Question: How to make this shape use only css

What I have tried:
'''
.button-up {
border-top: 100px solid red;
border-left: 50px solid transparent;
border-right: 50px solid transparent;
border-top-left-radius: 50%;
border-top-right-radius: 50%;
border-bottom: 35px solid transparent;
width: 200px;
}
'''
'''
<div class="button-up"></div>
'''
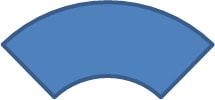
Answer: I would go with some 'linear/radial-gradient' like this:
'''
.box {
width:200px;
height:200px;
border-radius:50%;
background:
linear-gradient(-30deg, white 50%,transparent 50.5%),
linear-gradient(30deg, white 50%,transparent 50.5%),
radial-gradient(farthest-side at center,transparent 40%,blue 41%);
}
'''
'''
<div class="box">
</div>
'''
And with border:
'''
.box {
width:200px;
height:200px;
border-radius:50%;
background:
linear-gradient(to top,white 58.5%,transparent 60%),
linear-gradient(-30deg, white calc(50% - 4px),green calc(50% - 4px) 50%,transparent 0),
linear-gradient(30deg, white calc(50% - 4px),green calc(50% - 4px) 50%,transparent 0),
radial-gradient(farthest-side at center,
transparent calc(42% - 5px),
green calc(42% - 4px) 42%,
blue 42% calc(100% - 4px),green calc(100% - 3px));
}
'''
'''
<div class="box">
</div>
'''
You can also consider SVG which can be easier:
'''
<svg xmlns='http://www.w3.org/2000/svg' viewBox='0 0 64 64' width='300' height='300' fill='blue'>
<path stroke="green" stroke-width=1 d='M24 32 C28 28 37 28 40 32 L52 22 C38 8 26 8 12 22 Z' />
</svg>
'''
Here is another Idea with 'clip-path':
'''
.box {
width:200px;
height:200px;
border-radius:50%;
background:
radial-gradient(farthest-side at center,transparent 40%,blue 41%);
clip-path: polygon(0 0,0 10%, 50% 50%, 100% 10%,100% 0);
}
'''
'''
<div class="box">
</div>
'''
Related question: <URL>